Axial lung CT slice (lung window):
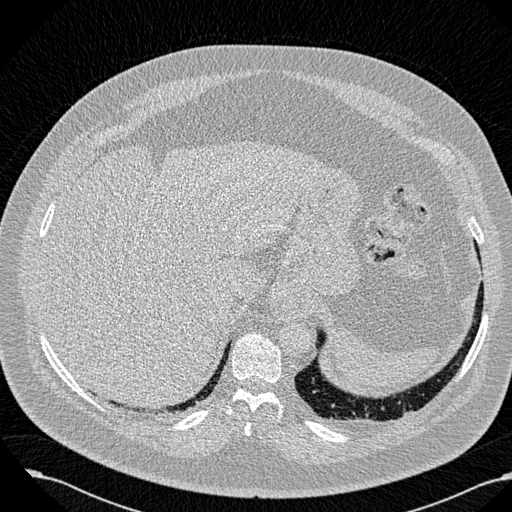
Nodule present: no